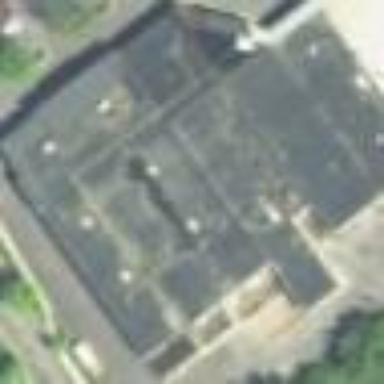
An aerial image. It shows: Supermarket building.